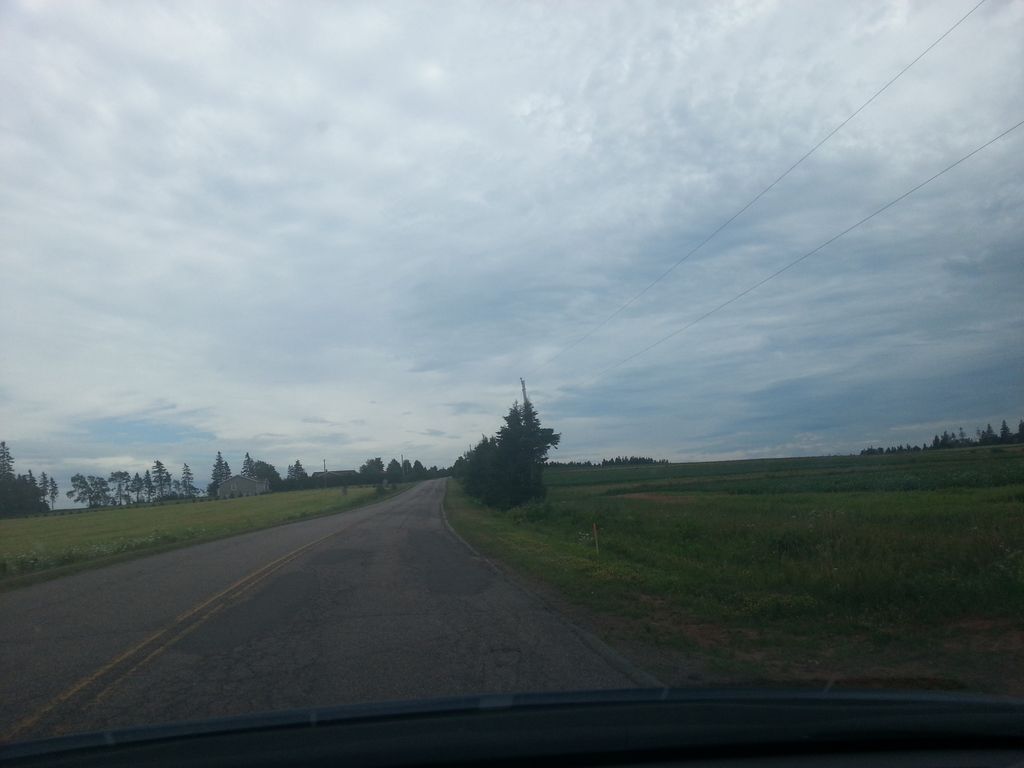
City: charlottetown